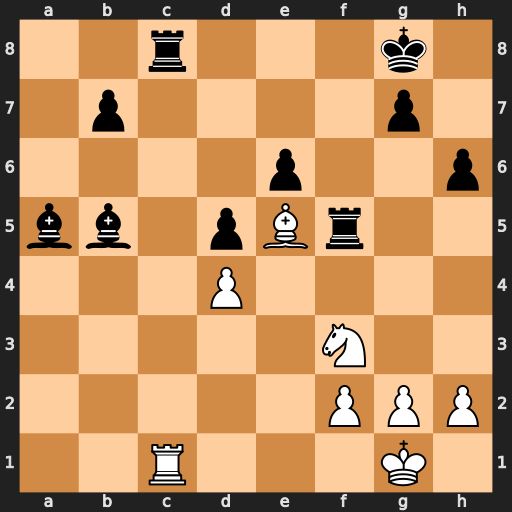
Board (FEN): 2r3k1/1p4p1/4p2p/bb1pBr2/3P4/5N2/5PPP/2R3K1
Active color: w
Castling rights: -
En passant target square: -
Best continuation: Rxc8+ Kh7 Rc5 Be2 Rxa5